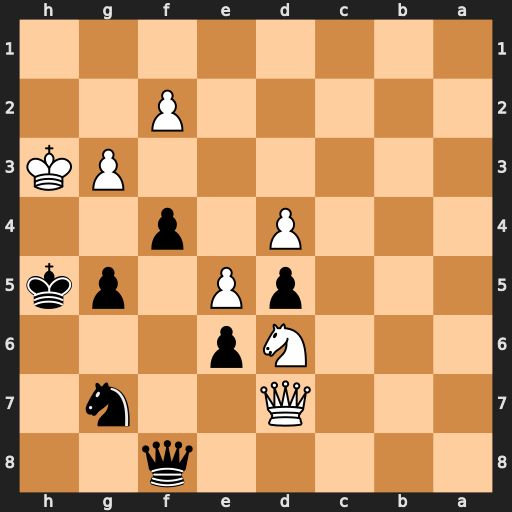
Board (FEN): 5q2/3Q2n1/3Np3/3pP1pk/3P1p2/6PK/5P2/8
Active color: b
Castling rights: -
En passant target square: -
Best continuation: g4+ Kg2 fxg3 Qf7+ Qxf7